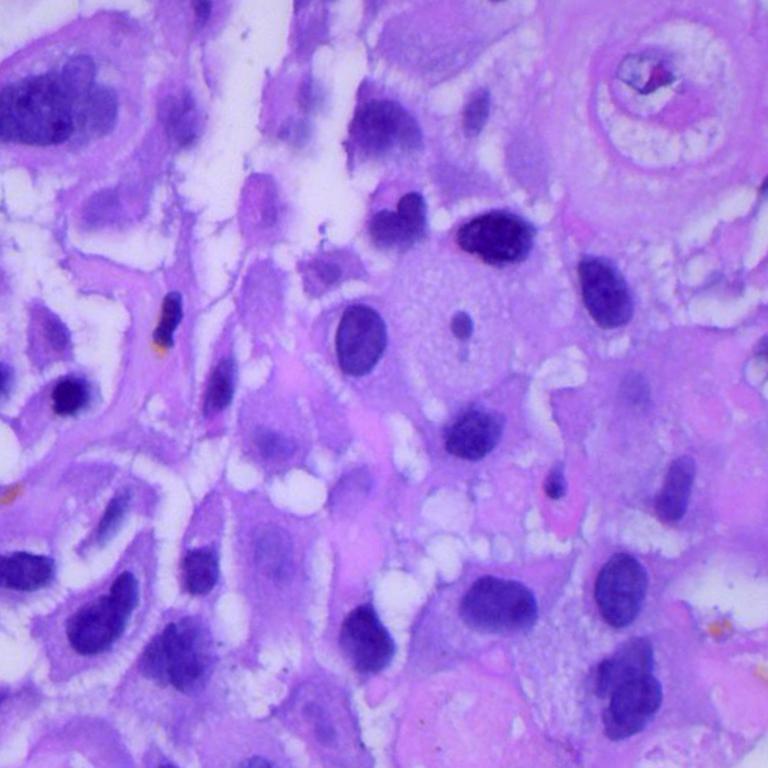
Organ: lung
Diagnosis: squamous carcinomas